Question: My contact controller action always receives a null object. What am I missing?
## The Controller
(I have added breakpoints at the mail.Body assignment, and the entire message object is null)
'''
[HttpPost]
public ActionResult Contact(ContactMessage message)
{
var mail = new MailMessage();
var client = new SmtpClient("localhost");
mail.From = new MailAddress("************");
mail.To.Add(new MailAddress("****************"));
mail.Subject = "New Message from *************.com";
mail.Body = message.Message;
client.Send(mail);
return Json(new { success = true });
}
'''
## The Model
'''
public class ContactMessage
{
[Required]
[PlaceHolder("john.smith@example.com")]
public string EmailAddress { get; set; }
[Required]
[PlaceHolder("John Smith")]
public string Name { get; set; }
[Required]
[PlaceHolder("I am interested in...")]
[DataType(DataType.MultilineText)]
public string Message { get; set; }
public bool Delivered { get; set; }
public ContactMessage()
{
this.Delivered = false;
}
}
'''
## The javascript being fired in the view
'''
<script>
$(document).ready(function () {
$("#contactForm").submit(function (event) {
event.preventDefault();
var $form = $(this);
if ($form.valid()) {
$.ajax({
url: "/Contact",
type: "POST",
data: { Name: 'boom', EmailAddress: 'pow', Message: 'boom boom pow' }
}).success(function (response) {
if (response.success) {
alert("success");
} else {
alert("not success");
}
}).fail(function () {
alert("fail");
});
}
});
});
</script>
'''
I have also tried sending data with Postman - but that also seems to result in a null object.

---
# Update
I have made a few changes (and progress)but am still having issues.
Following advice on bad naming, the class in now ContactData (not ContactMessage)
By following answer, the message object is no longer entirely null, rather, a ContactMessage object with null 'Name', 'EmailAddress', and 'Message' properties.
I have also added the contentType property thanks to and answers
Updated code:
'''
[HttpPost]
public ActionResult Contact(ContactData data)
{
var mail = new MailMessage();
var client = new SmtpClient("localhost");
mail.From = new MailAddress("************");
mail.To.Add(new MailAddress("************"));
mail.Subject = "New Message from ************.com";
mail.Body = data.Message;
client.Send(mail);
return Json(new { success = true });
}
<script>
$(document).ready(function () {
$("#contactForm").submit(function (event) {
event.preventDefault();
var $form = $(this);
var msg = { Name: "boom", EmailAddress: "pow", Message: "boom boom pow" };
if ($form.valid()) {
$.ajax({
url: "/Contact",
type: "POST",
data: JSON.stringify({ message: msg }),
contentType: "application/json; charset=utf-8"
}).success(function (response) {
if (response.success) {
alert("success");
} else {
alert("not success");
}
}).fail(function () {
alert("fail");
});
}
});
});
</script>
'''
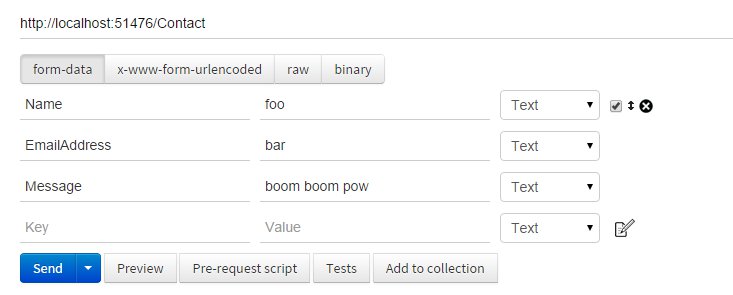
Answer: Since 'message' in the controller action method is not a javascript primitive type, you need to use 'JSON.stringify' when passing the parameters. Change your javascript as below:
'''
<script>
$(document).ready(function () {
$("#contactForm").submit(function (event) {
event.preventDefault();
var $form = $(this);
var msg = { Name: "boom", EmailAddress: "pow", Message: "boom boom pow" };
if ($form.valid()) {
$.ajax({
url: "/Contact",
type: "POST",
data: JSON.stringify({ data: msg }),
contentType: "application/json; charset=utf-8"
}).success(function (response) {
if (response.success) {
alert("success");
} else {
alert("not success");
}
}).fail(function () {
alert("fail");
});
}
});
});
</script>
'''
Also, the parameter name ('data') inside 'JSON.stringify' method from the code above:
'''
JSON.stringify({ data: msg })
'''
must be the same as the parameter name of 'Contact' action method in the controller:
'''
public ActionResult Contact(ContactData data)
'''